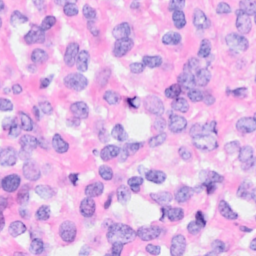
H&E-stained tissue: Breast